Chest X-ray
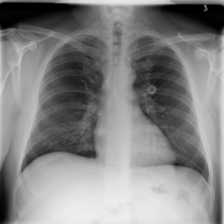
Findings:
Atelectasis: negative
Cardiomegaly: negative
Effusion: negative
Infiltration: negative
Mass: negative
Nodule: negative
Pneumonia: negative
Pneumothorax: negative
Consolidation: negative
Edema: negative
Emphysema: negative
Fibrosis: negative
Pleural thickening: negative
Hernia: negative